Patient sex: M
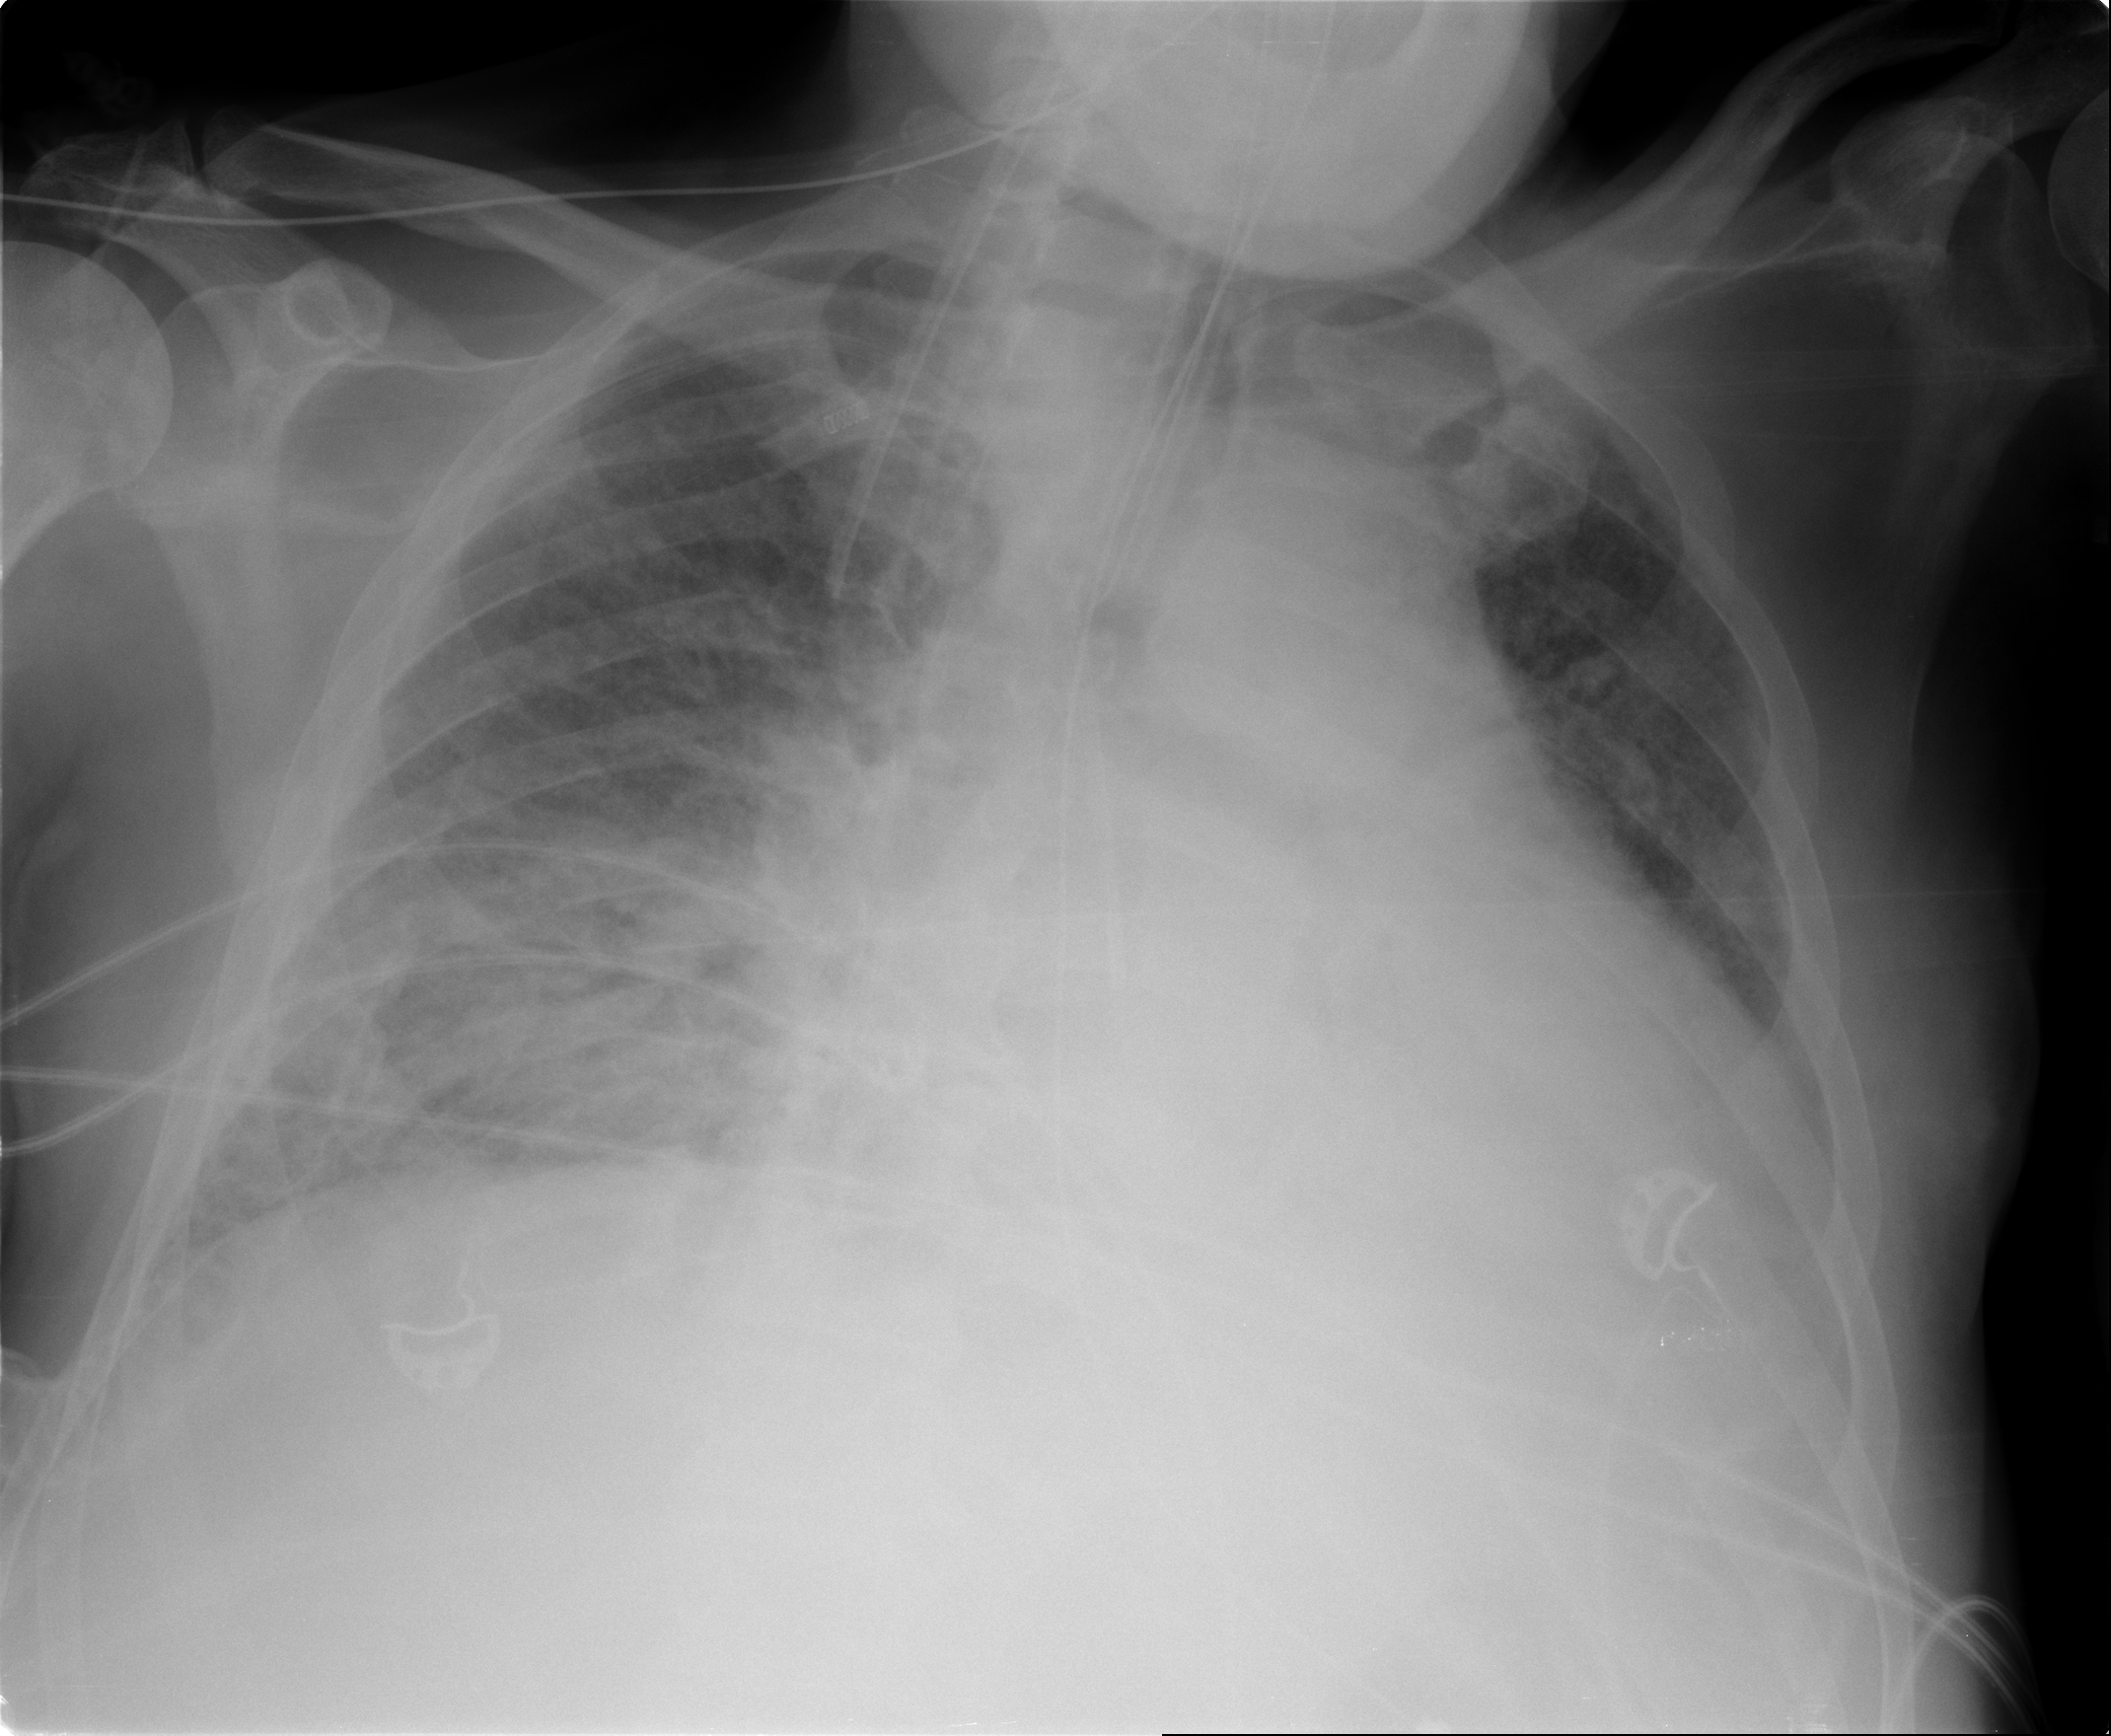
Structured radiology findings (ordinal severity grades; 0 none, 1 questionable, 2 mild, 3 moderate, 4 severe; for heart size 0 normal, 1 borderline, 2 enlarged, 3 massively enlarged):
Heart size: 2
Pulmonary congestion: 3
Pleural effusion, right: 1
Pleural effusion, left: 1
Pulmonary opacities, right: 4
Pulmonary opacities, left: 4
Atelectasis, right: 3
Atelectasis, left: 2